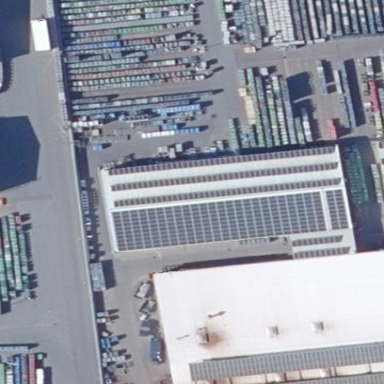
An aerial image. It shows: Industrial building with small solar photovoltaic panel generator providing electricity.